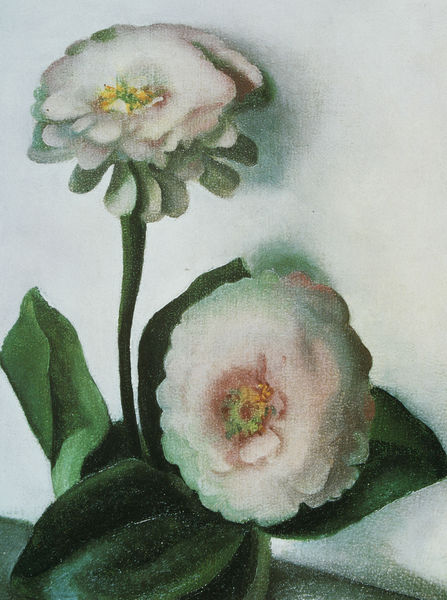
Titel: Zinnias
Künstler: Georgia O'Keeffe
Institution: Privatsammlung
Schlagwörter: blätter, schatten, weiß, gelb, grün, blume, blumen, licht, blüte, blüten, rose, rot, malerei, wand, sonne, blatt, rosa, stilleben, zwei, farben, steil, amerika, stiel, stängel, blütenblatt, orchidee, grüm, buquet, o´keeffe, keffe